Question: I'm having trouble creating high resolution files when using 'gganimate'. The text in the charts comes out blurry, almost as if the text is being written for every new frame in the '.gif'.

Is there a simple solution to this problem? I tried fiddling with the 'ani.options()', but haven't had any luck there either.
Example data and code:
'''
value <- sample(0:30, 300, replace = TRUE)
year <- rep(c(2000, 2001, 2002), 100)
df <- as.data.frame(cbind(value, year))
library(gganimate)
library(tidyverse)
df <- df %>% group_by(year) %>% mutate(avg.value = mean(value))
p <- df %>%
ggplot(aes(x = value)) +
geom_histogram(position = 'identity', color = "white") +
geom_segment(aes(xend = avg.value, x = avg.value, y = 0, yend = -.5),
color = "red", size = 2.5) +
transition_states(as.factor(year), transition_length = 2, state_length
= 1, wrap = TRUE) +
annotate("text", x = df$avg.value, y = -1, label = "Average") +
labs(x = " ",
y = "",
title = "Example chart",
subtitle = "Don't it look blurry?")
animate(p, nframes = 100, renderer = gifski_renderer("example.gif"))
'''
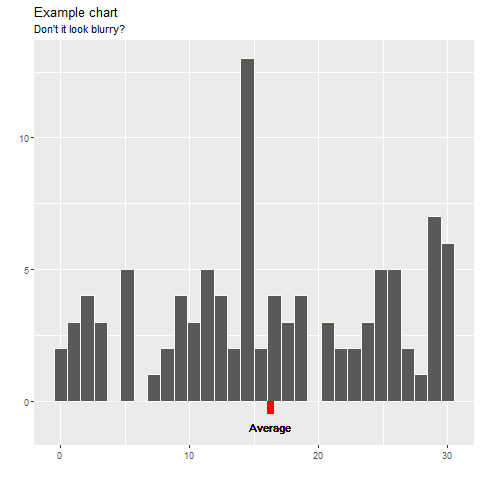
Answer: To 'annotate' (or 'geom_text' in my code) you're submitting multiple same 'avg.value' values. When for yeach year you need only one you're adding hundred values. This results in hundred "Average" plotted on each other.
Solution is to submit different data to 'geom_text' (ie, 'df2') that contains only 3 rows (one entry for each year).
Code:
'''
library(gganimate)
library(tidyverse)
value <- sample(0:30, 300, replace = TRUE)
year <- rep(c(2000, 2001, 2002), 100)
df1 <- as.data.frame(cbind(value, year))
df1 <- df1 %>% group_by(year) %>% mutate(avg.value = mean(value))
df2 <- df1 %>% group_by(year) %>% summarize(avg.value = head(avg.value, 1))
r1 <- ggplot(df1) +
geom_histogram(aes(value), position = "identity", color = "white") +
geom_segment(aes(x = avg.value, xend = avg.value, y = 0, yend = -0.5),
color = "red", size = 2.5) +
geom_text(aes(avg.value, -1, label = "Average"), df2) +
transition_states(as.factor(year), 2, 1) +
labs(title = "Example chart",
subtitle = "No more blur",
x = NULL,
y = NULL)
animate(r1, nframes = 100, renderer = gifski_renderer("example.gif"))
'''